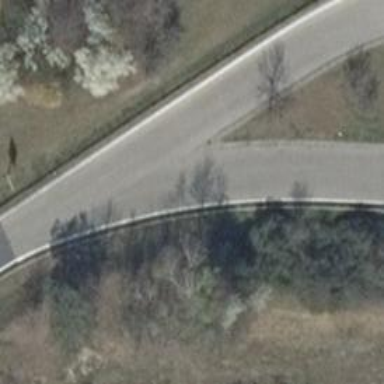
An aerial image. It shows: Asphalt road designated for service vehicles.